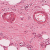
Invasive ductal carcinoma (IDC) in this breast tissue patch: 1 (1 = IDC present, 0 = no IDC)